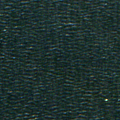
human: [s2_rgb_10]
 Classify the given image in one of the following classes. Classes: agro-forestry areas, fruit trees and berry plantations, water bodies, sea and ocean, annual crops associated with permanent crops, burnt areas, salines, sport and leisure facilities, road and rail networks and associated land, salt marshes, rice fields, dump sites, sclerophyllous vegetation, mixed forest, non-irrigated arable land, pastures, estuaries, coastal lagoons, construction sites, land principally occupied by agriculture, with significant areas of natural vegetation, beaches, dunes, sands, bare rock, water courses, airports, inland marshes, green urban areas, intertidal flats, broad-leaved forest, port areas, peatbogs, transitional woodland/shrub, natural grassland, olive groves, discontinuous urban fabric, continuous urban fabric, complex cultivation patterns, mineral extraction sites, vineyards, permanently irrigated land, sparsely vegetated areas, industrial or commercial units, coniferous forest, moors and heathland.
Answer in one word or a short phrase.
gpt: sea and ocean